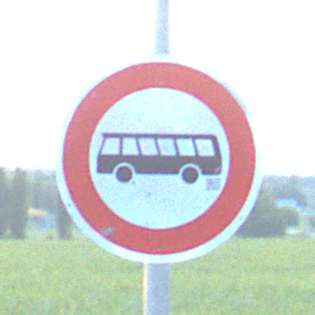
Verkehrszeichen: VerbotKraftomnibusse
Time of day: SunriseSunset
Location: Outdoor (Nature)
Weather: PartlyCloudy
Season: NotSpecified
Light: Natural